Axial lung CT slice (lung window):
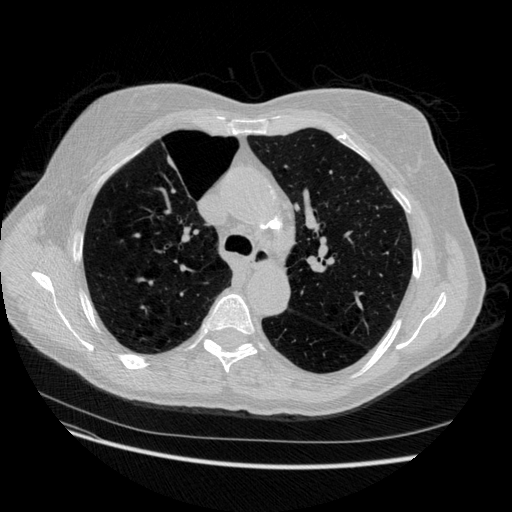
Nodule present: no